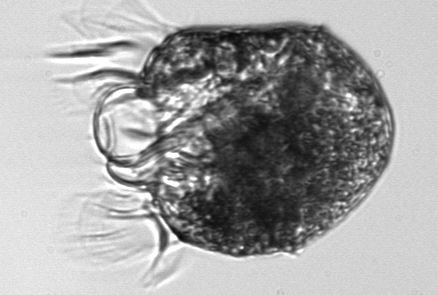
Label: Strombidium_capitatum